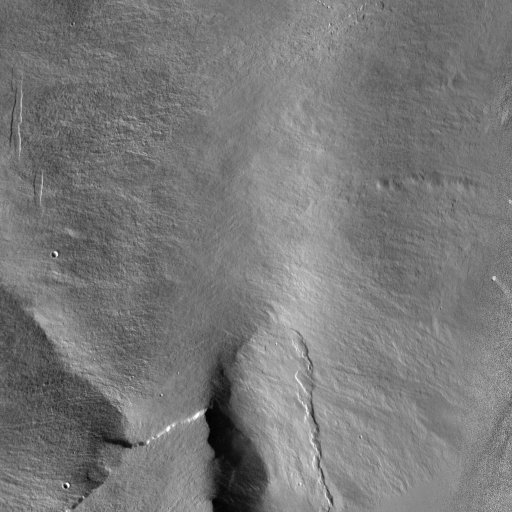
Crater classes present: Background, Other